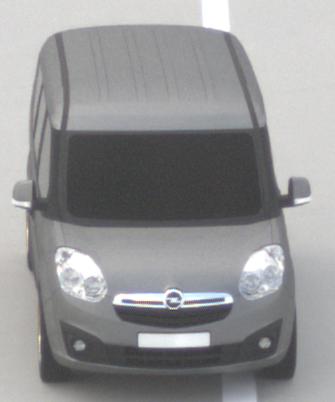
Make: Opel
Model: Combo Combi L1H1 1.4
Detailed model: Combo (D) Combi
Model produced from: 2012/01
Model produced until: 2013/11
Doors: 5
Color: gray
Road condition: dry road
Daytime: midday
Contrast: low contrast